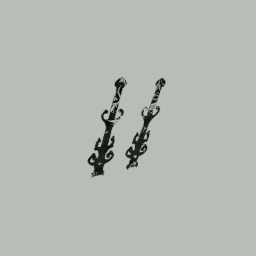
Label: mechanical